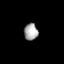
Tissue: lung
Cell type: Epithelial cells
Senescence score: 0.1962
Nuclear area (px): 226
Mean DAPI intensity: 167.956